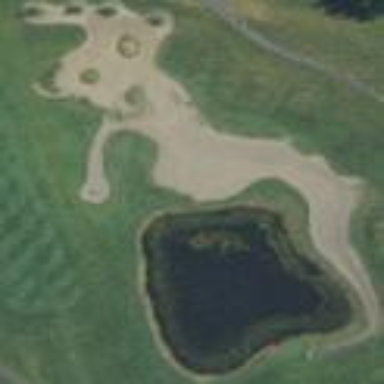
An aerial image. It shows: Golf bunker filled with natural sand.